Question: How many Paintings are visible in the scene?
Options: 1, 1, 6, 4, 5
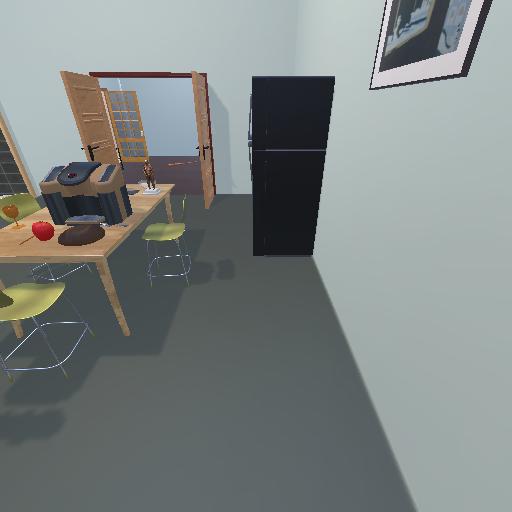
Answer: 1